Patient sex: M
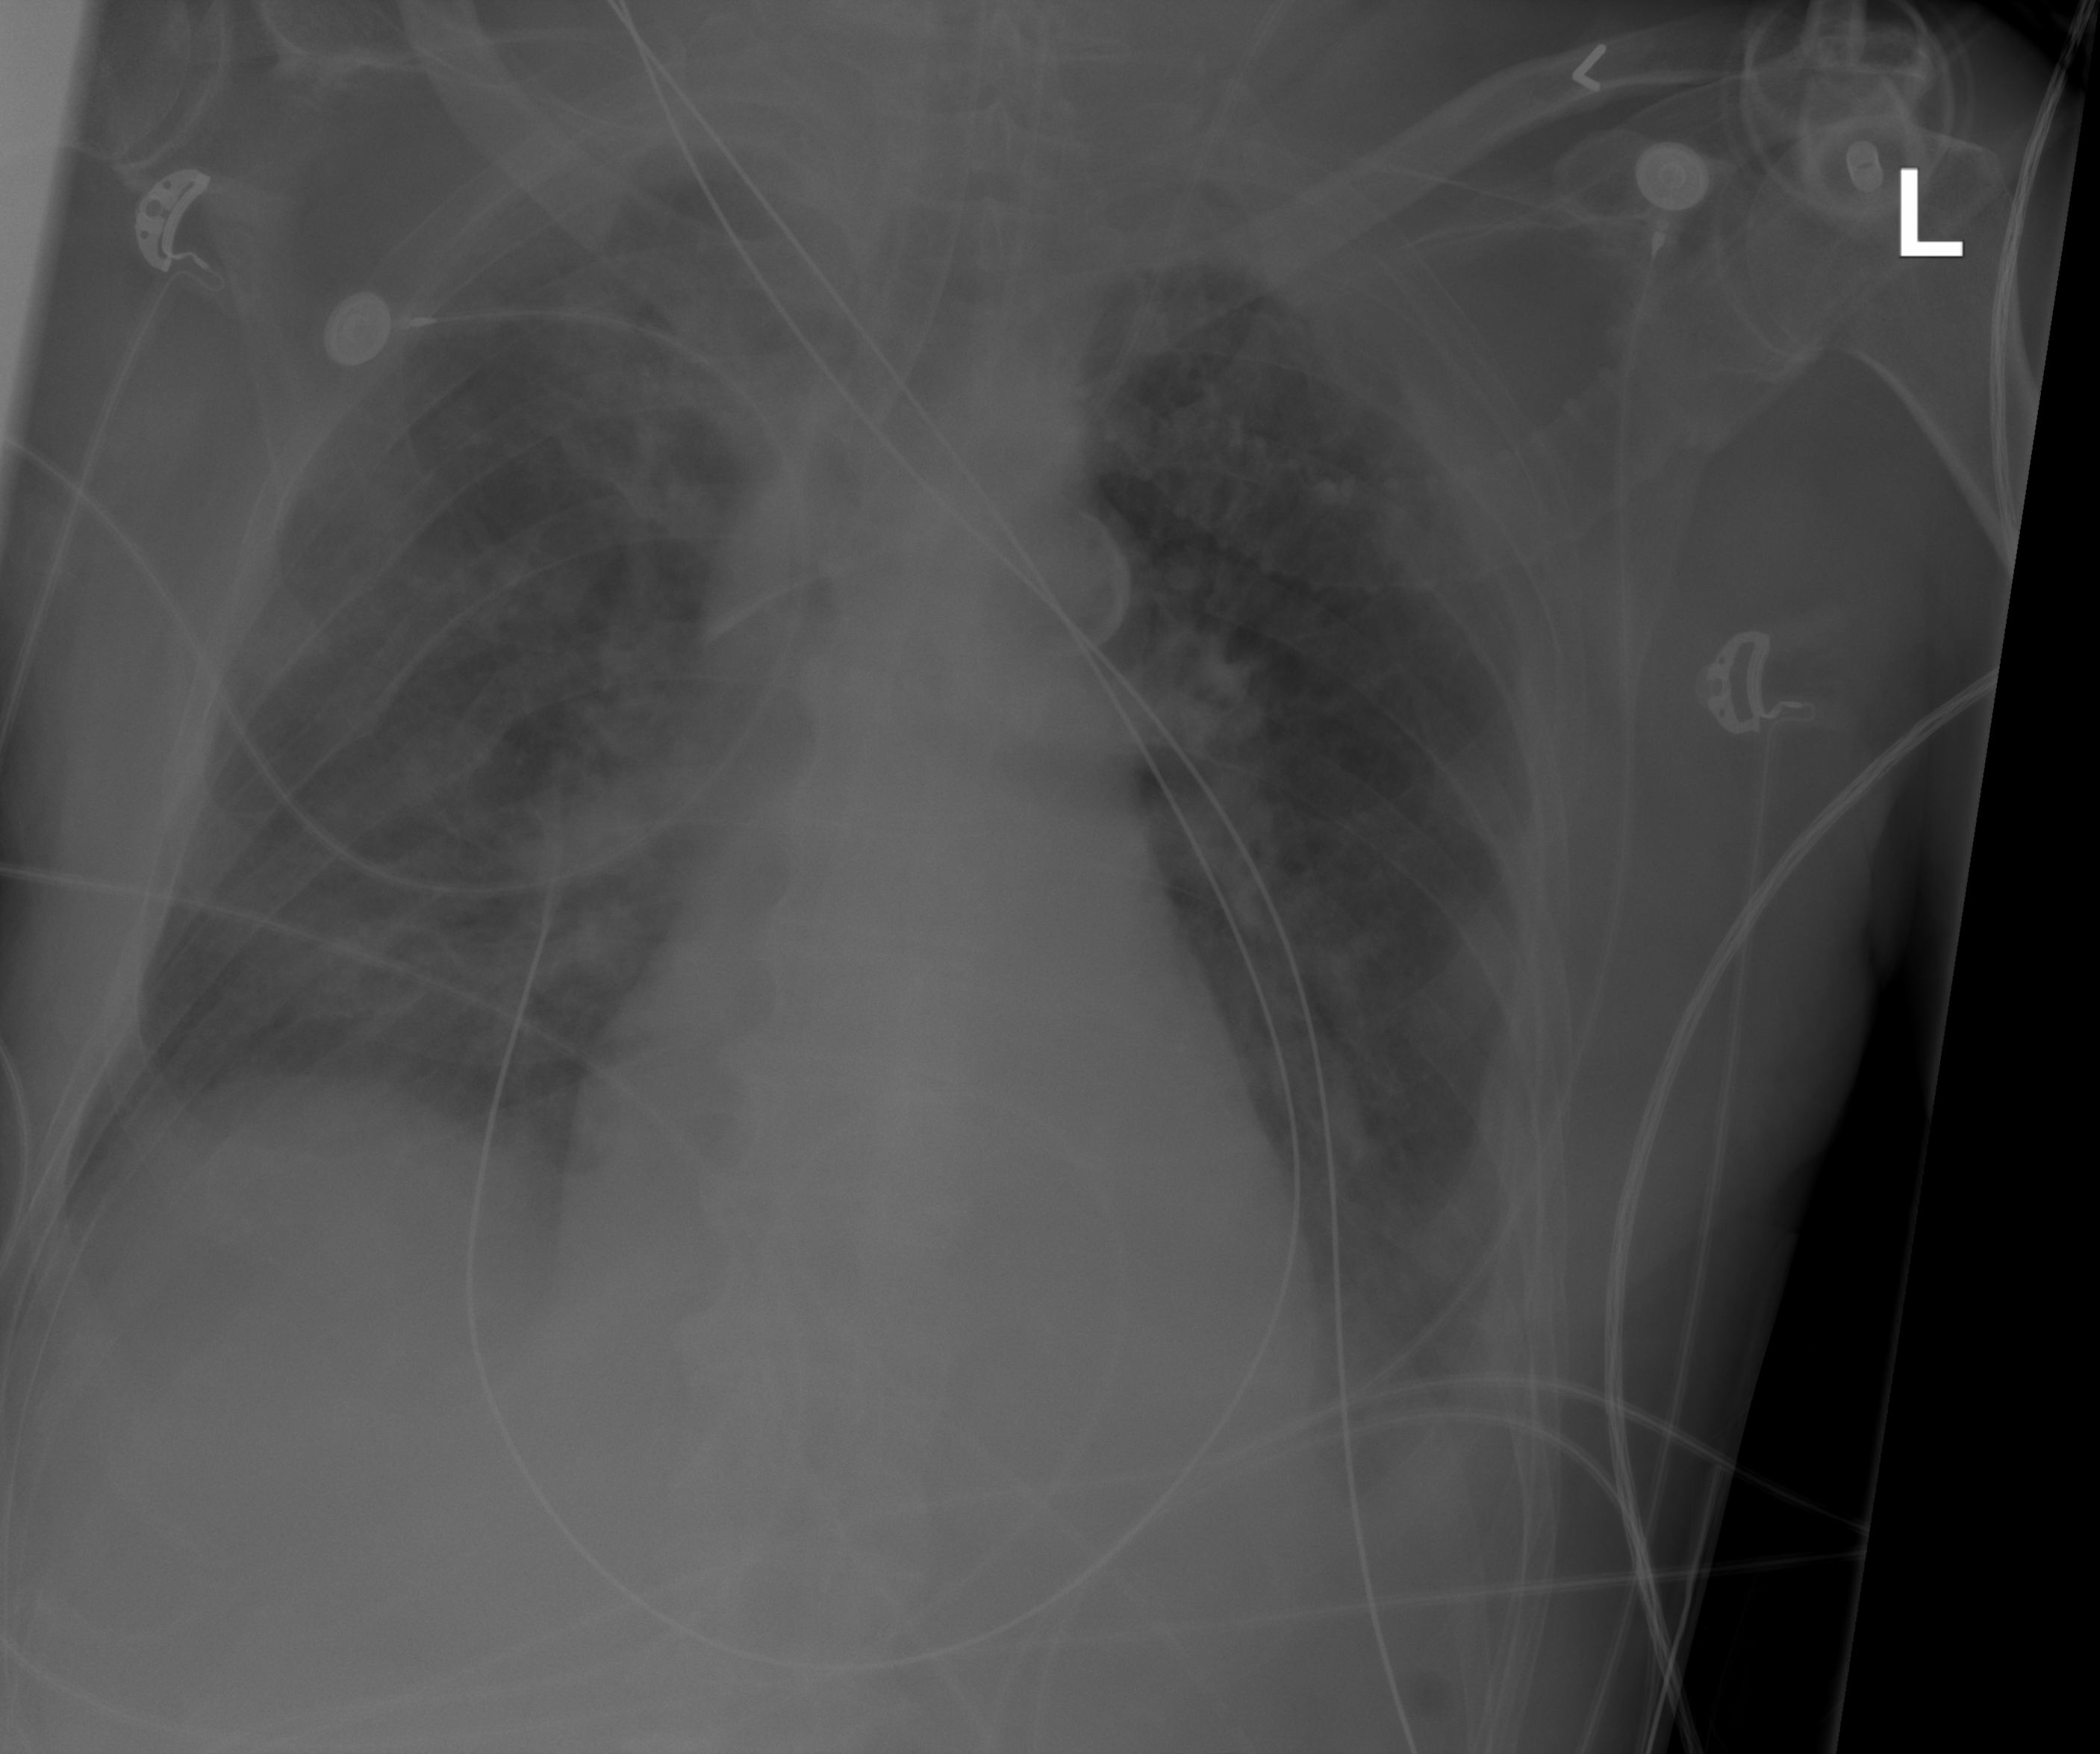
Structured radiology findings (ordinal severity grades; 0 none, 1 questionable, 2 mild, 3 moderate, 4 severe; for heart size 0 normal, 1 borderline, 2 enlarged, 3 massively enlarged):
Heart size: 0
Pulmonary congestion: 2
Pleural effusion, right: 0
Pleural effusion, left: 1
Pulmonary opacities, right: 2
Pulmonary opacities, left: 0
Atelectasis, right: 0
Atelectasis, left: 0